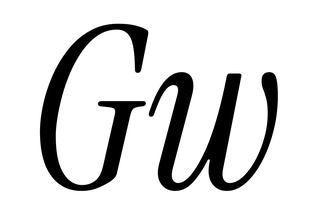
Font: InstrumentSerif-Italic